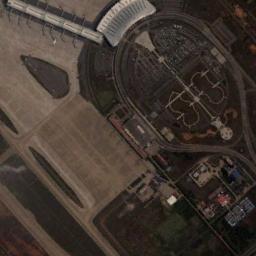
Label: airport